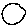
Label: circle